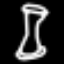
Label: hourglass